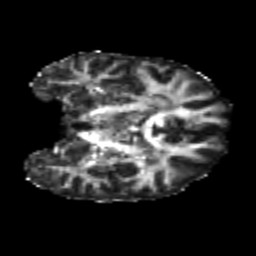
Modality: FA
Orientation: coronal
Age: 24
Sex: male
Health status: healthy
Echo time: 0.074 s